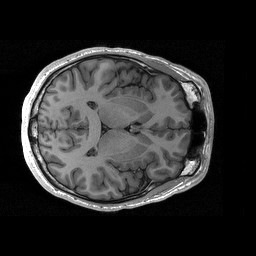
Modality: T1w
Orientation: coronal